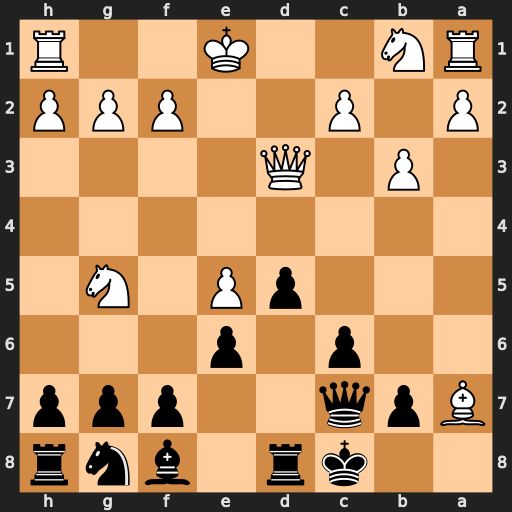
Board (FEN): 2kr1bnr/Bpq2ppp/2p1p3/3pP1N1/8/1P1Q4/P1P2PPP/RN2K2R
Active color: b
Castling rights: KQ
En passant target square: -
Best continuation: Qxe5+ Qe3 Qxa1 O-O Qf6